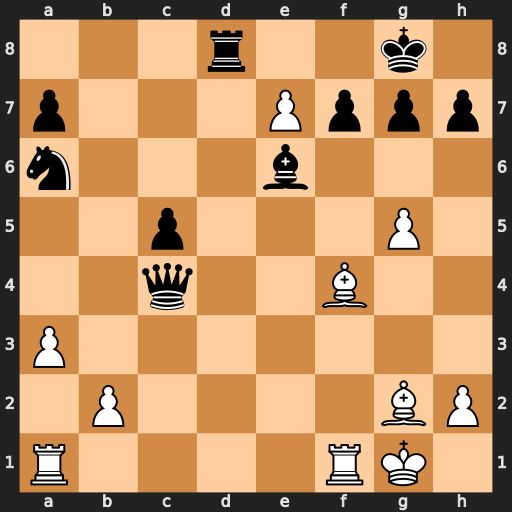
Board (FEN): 3r2k1/p3Pppp/n3b3/2p3P1/2q2B2/P7/1P4BP/R4RK1
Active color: w
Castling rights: -
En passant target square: -
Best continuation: exd8=Q#